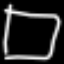
Label: square